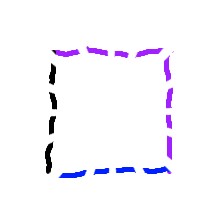
Shape: square